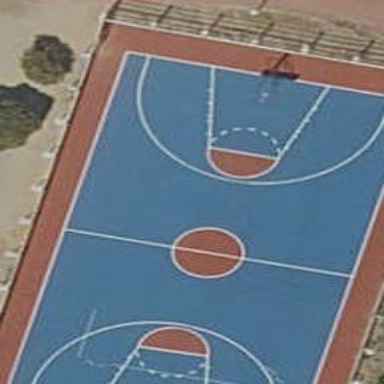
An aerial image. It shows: Basketball court in the leisure land pitch.